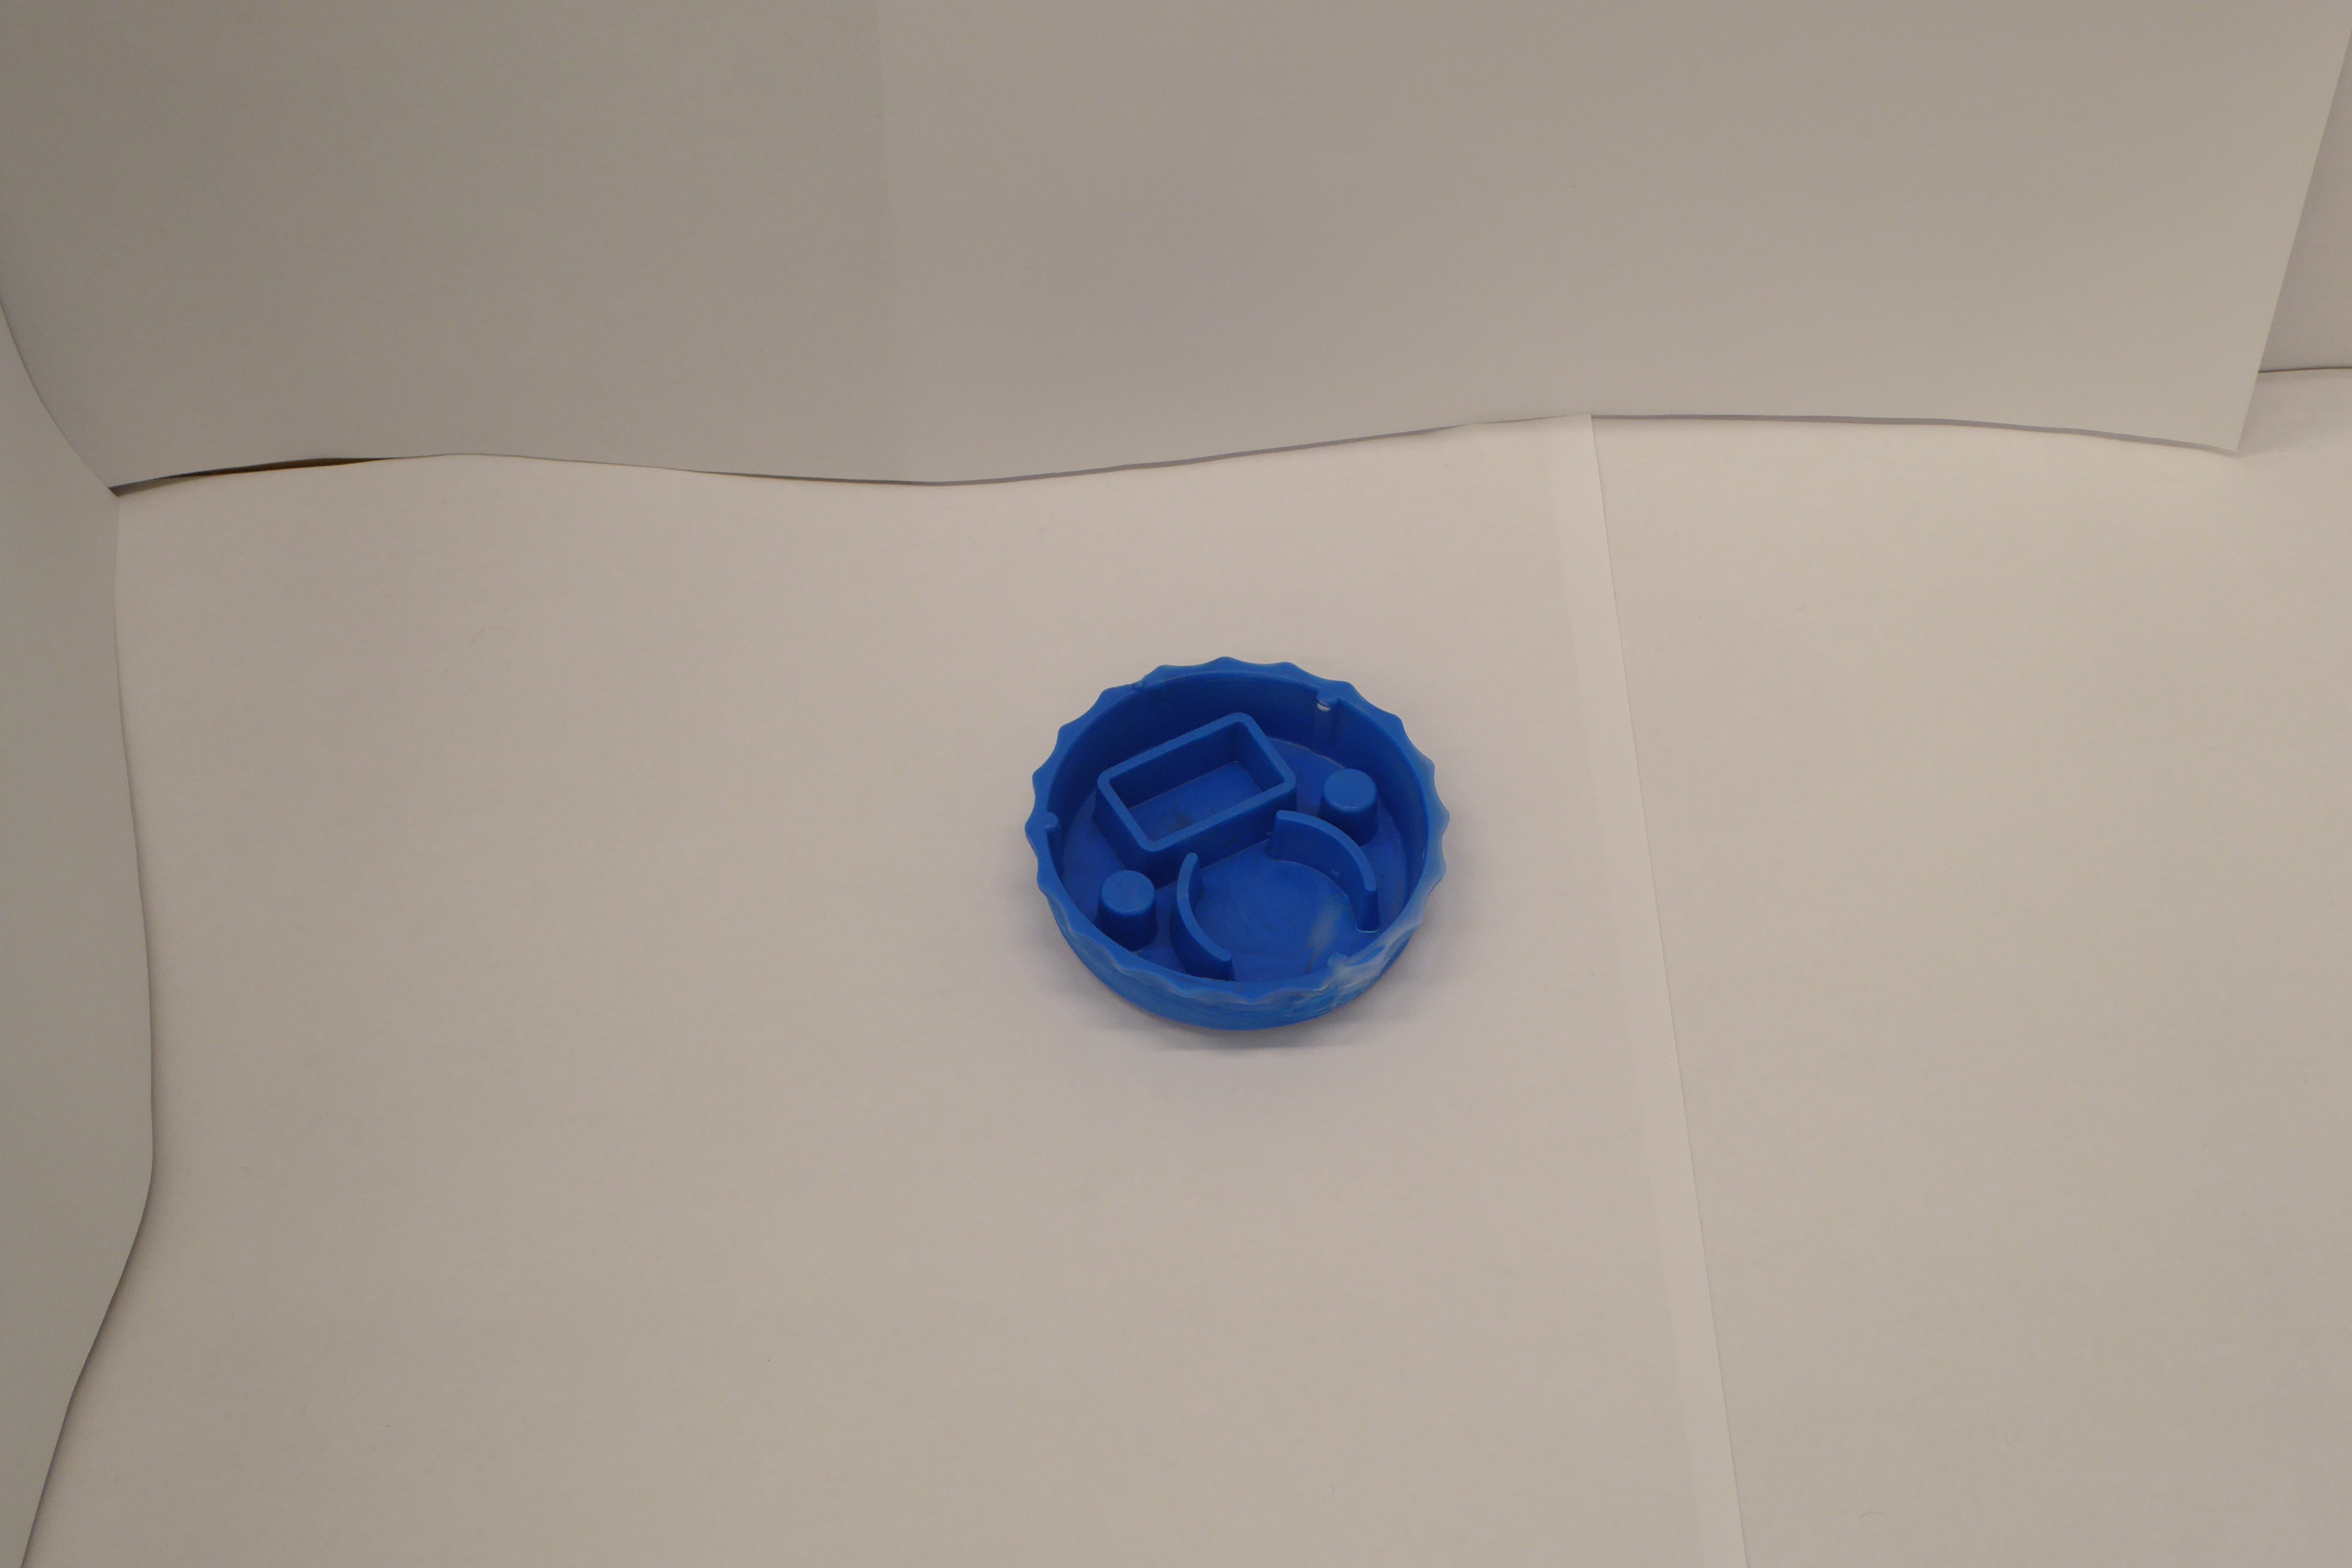
Label: Bottle Opener - Cover